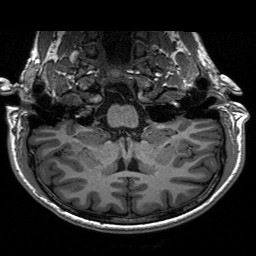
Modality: T1w
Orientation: sagittal
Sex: male
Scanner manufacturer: siemens
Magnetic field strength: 3 T
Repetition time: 2.3 s
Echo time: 0.00197 s